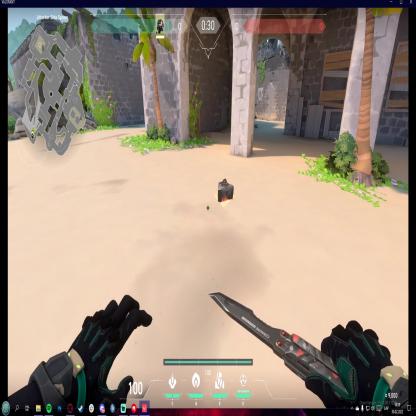
Label: dropped spike